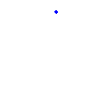
Particle: proton